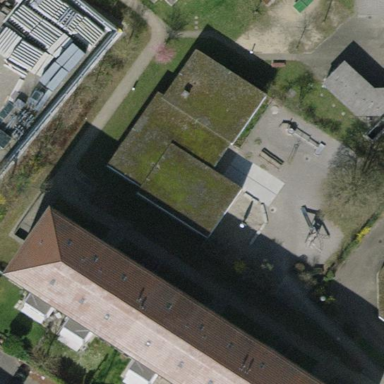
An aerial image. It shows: Kindergarten.